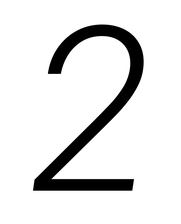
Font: Roboto-Italic_Light_Italic